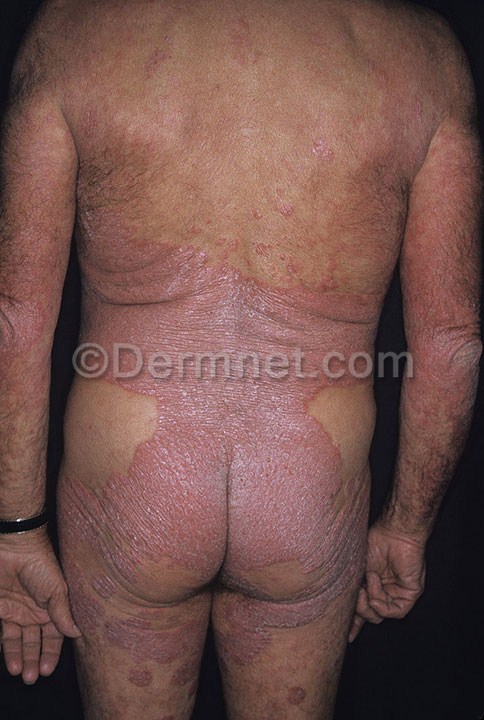
Disease: Psoriasis pictures Lichen Planus and related diseases